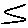
Label: zigzag